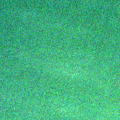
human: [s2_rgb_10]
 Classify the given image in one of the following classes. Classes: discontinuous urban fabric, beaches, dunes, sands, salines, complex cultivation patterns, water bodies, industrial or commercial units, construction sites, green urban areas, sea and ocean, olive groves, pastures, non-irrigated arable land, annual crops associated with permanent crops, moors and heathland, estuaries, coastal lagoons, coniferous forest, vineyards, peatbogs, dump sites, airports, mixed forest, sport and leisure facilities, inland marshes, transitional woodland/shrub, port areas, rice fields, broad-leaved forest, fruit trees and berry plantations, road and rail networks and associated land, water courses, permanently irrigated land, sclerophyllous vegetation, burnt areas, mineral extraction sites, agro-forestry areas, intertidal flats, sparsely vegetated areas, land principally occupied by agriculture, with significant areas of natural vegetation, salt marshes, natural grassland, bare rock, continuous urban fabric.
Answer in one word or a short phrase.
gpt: sea and ocean